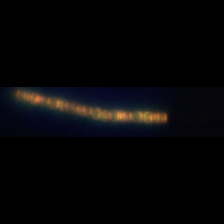
Taxon: Chaetoceros
Group: Diatoms